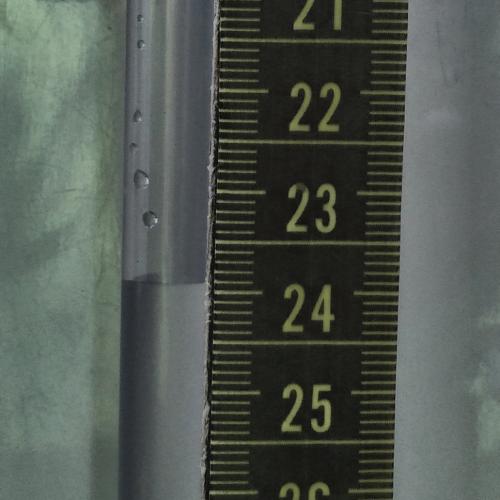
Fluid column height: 23.9 cm